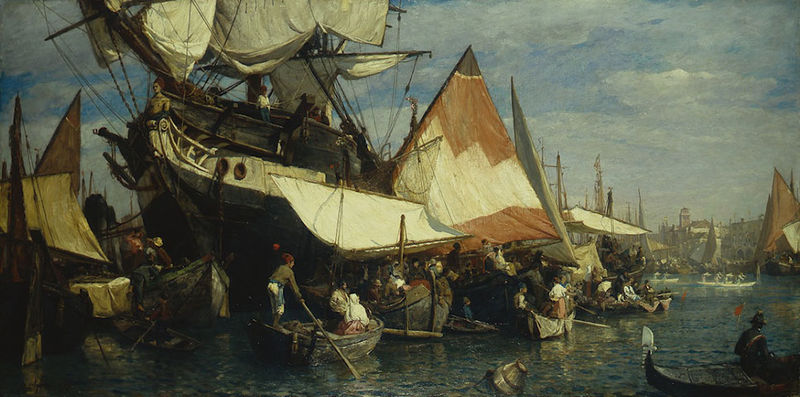
Titel: Regatta in Venedig
Künstler: Gustav Schönleber
Standort: Karlsruhe
Institution: Staatliche Kunsthalle Karlsruhe
Schlagwörter: blau, gemälde, himmel, mann, meer, wasser, weiß, wolken, fluss, menschen, see, stadt, holz, hut, männer, rot, wolke, leute, mütze, mützen, spiegelung, stoff, händler, personen, boot, boote, handel, ruder, bewölkt, apfel, schiff, schiffe, segel, strand, wellen, italien, venedig, mast, segelschiff, arbeiten, bullauge, arbeiter, bug, hafen, flus, krieg, seemann, seemänner, ruderer, rudern, schick, takelage, matrose, fass, österreich, seefahrt, unfall, fässer, matrosen, löschen, lol, kentern, gallionsfigur, ware, hafenstadt, einlaufen, beiboot, vendig, gondel, gondeln, trubel, beiboote, dogenpalast, wassser, seeleute, piraten, handelsschiff, entern, galeonsfigur, galeone, t, r, s, g, d, h, z, v, f, c, svhiff, hage, reuderer, ladybug, s next week, s next topmodel